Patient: sex M, age 37
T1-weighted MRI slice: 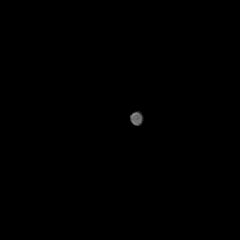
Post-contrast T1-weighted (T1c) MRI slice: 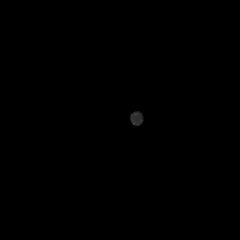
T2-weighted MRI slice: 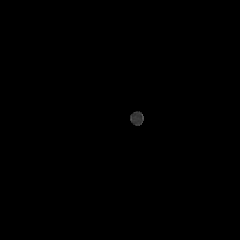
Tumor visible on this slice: no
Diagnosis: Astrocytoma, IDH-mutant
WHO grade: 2